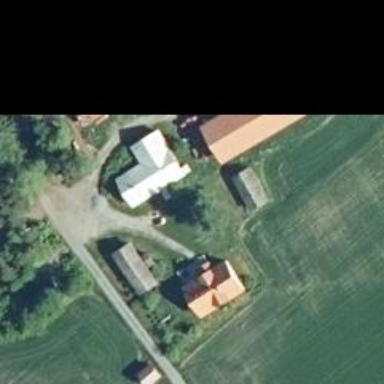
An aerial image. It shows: Farm.